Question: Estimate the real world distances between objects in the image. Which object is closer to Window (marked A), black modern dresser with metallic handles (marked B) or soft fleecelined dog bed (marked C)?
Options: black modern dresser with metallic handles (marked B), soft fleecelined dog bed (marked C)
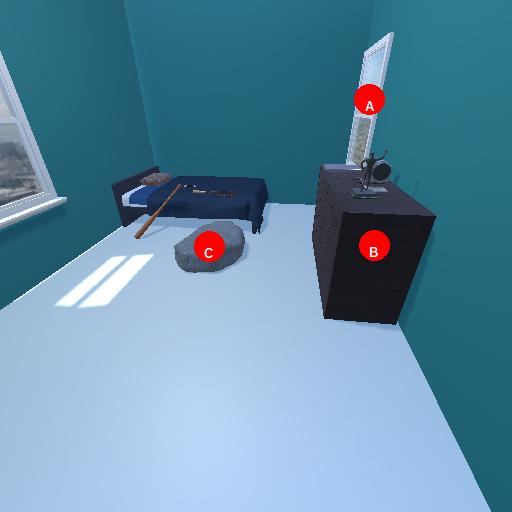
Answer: black modern dresser with metallic handles (marked B)